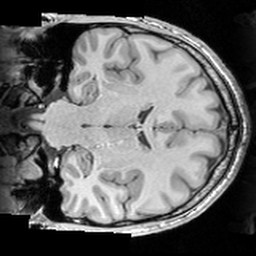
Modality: T1w
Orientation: coronal
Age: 25
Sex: male
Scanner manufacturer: siemens
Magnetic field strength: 3 T
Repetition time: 1.63 s
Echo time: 0.00311 s